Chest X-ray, PA view. Patient: 40 years old, sex F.
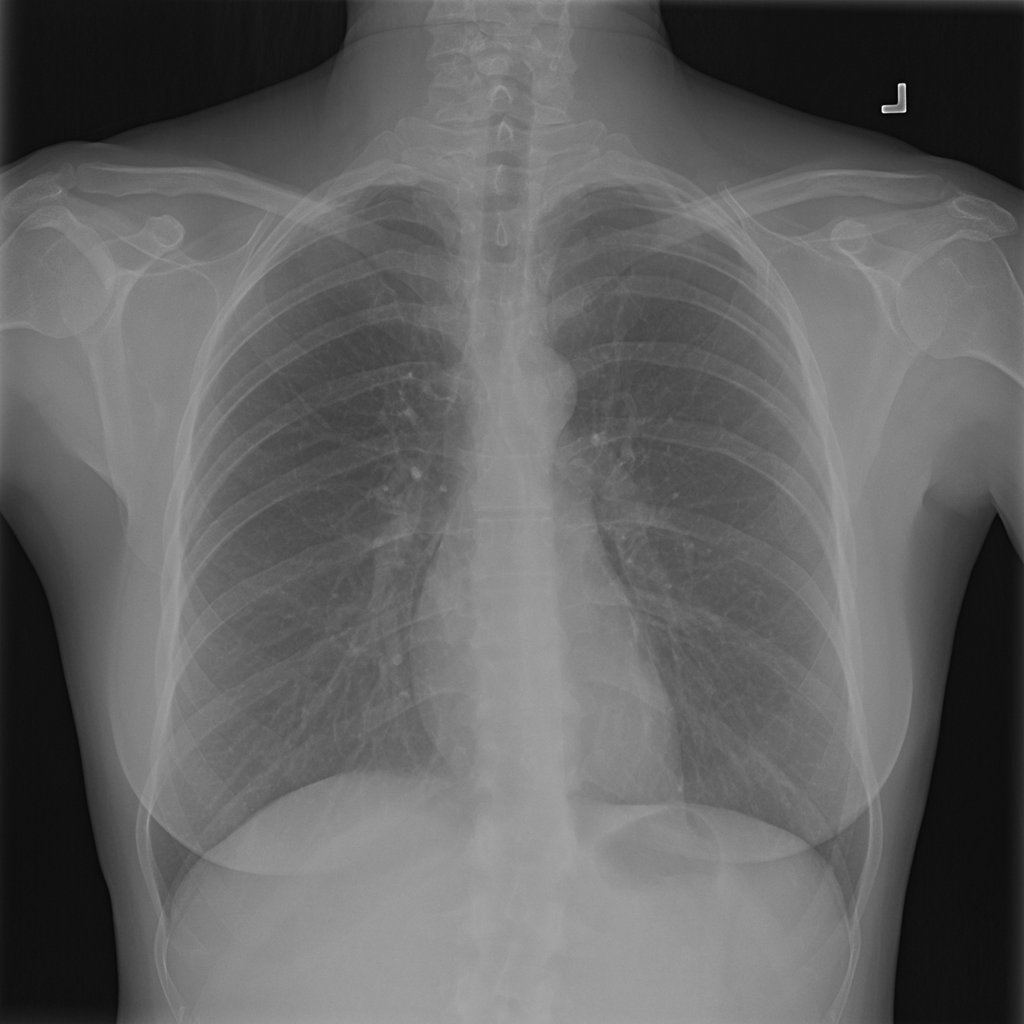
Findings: No Finding